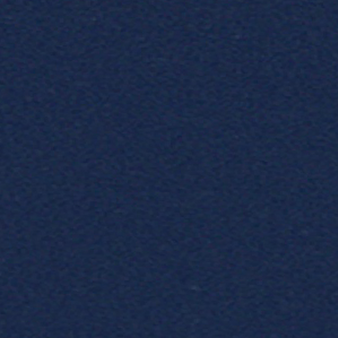
Label: other